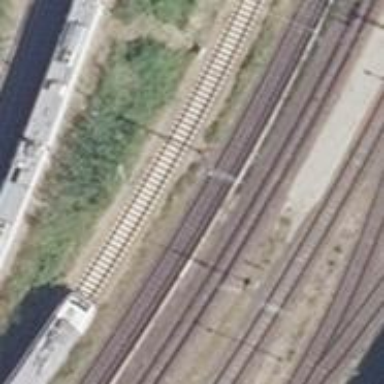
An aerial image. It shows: Railway siding with rails.